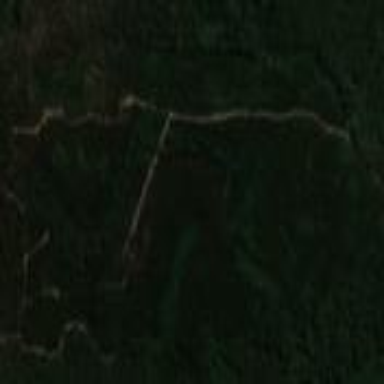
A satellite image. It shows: Forestry area.